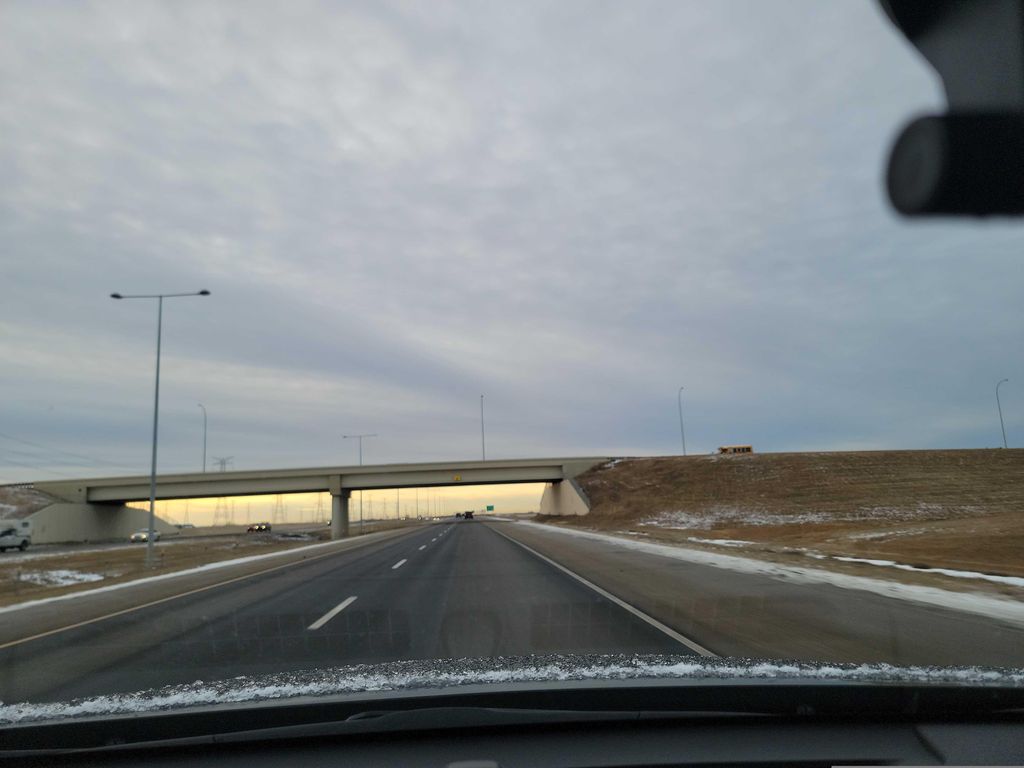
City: edmonton